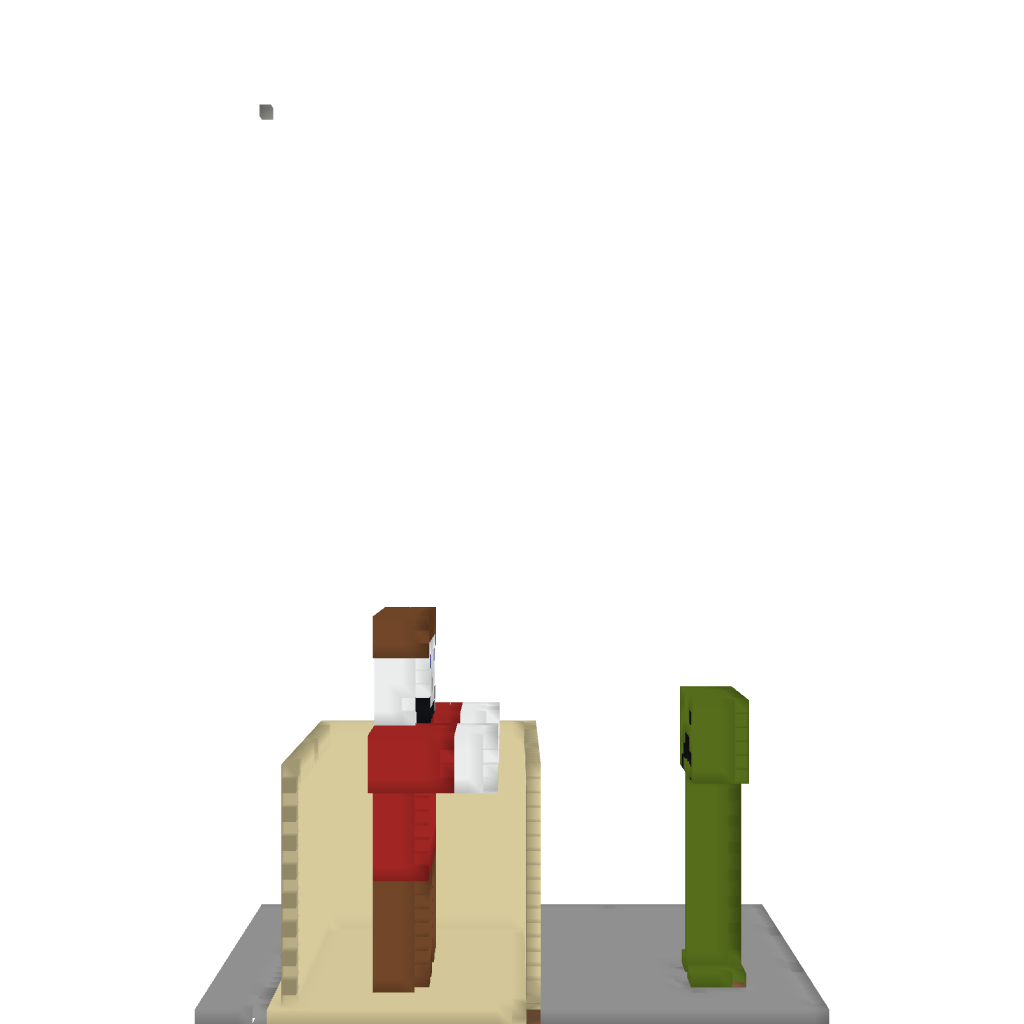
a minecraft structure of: STATUE